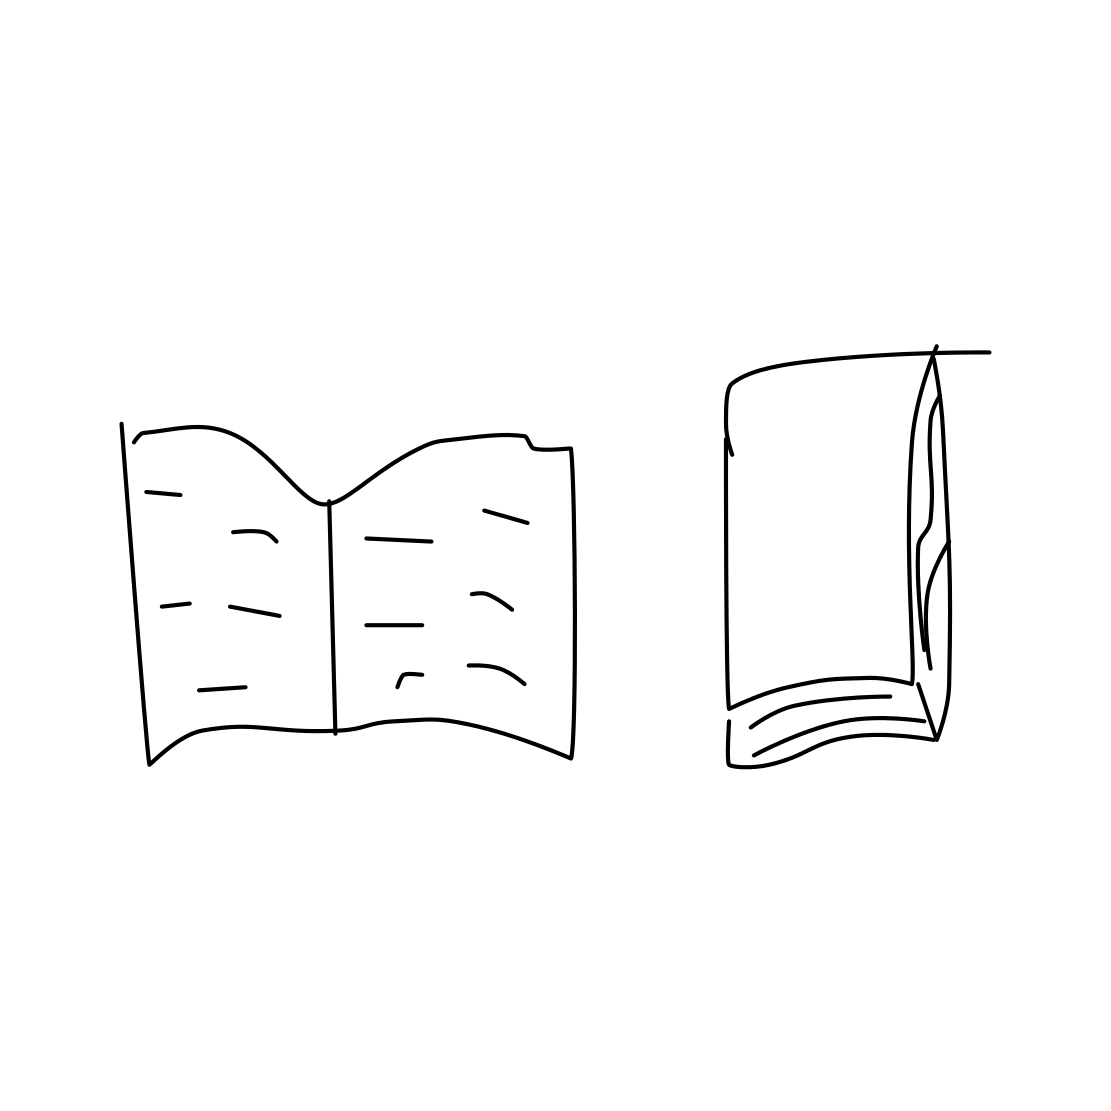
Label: book